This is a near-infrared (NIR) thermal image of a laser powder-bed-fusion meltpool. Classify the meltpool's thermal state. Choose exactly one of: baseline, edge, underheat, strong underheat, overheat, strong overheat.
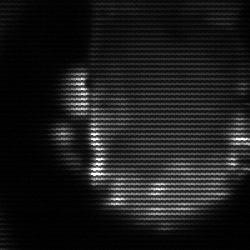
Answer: baseline